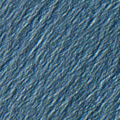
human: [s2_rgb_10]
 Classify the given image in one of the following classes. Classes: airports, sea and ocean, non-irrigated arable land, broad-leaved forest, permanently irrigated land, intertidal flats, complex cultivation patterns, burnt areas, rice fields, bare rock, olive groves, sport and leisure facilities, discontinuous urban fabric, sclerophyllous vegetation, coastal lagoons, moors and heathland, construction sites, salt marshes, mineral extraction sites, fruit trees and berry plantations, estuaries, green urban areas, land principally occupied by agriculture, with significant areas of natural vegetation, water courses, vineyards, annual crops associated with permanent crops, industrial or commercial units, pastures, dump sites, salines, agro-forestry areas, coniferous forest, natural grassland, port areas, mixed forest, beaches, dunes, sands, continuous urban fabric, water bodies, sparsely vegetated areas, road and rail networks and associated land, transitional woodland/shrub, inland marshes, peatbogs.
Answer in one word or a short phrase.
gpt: sea and ocean